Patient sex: F
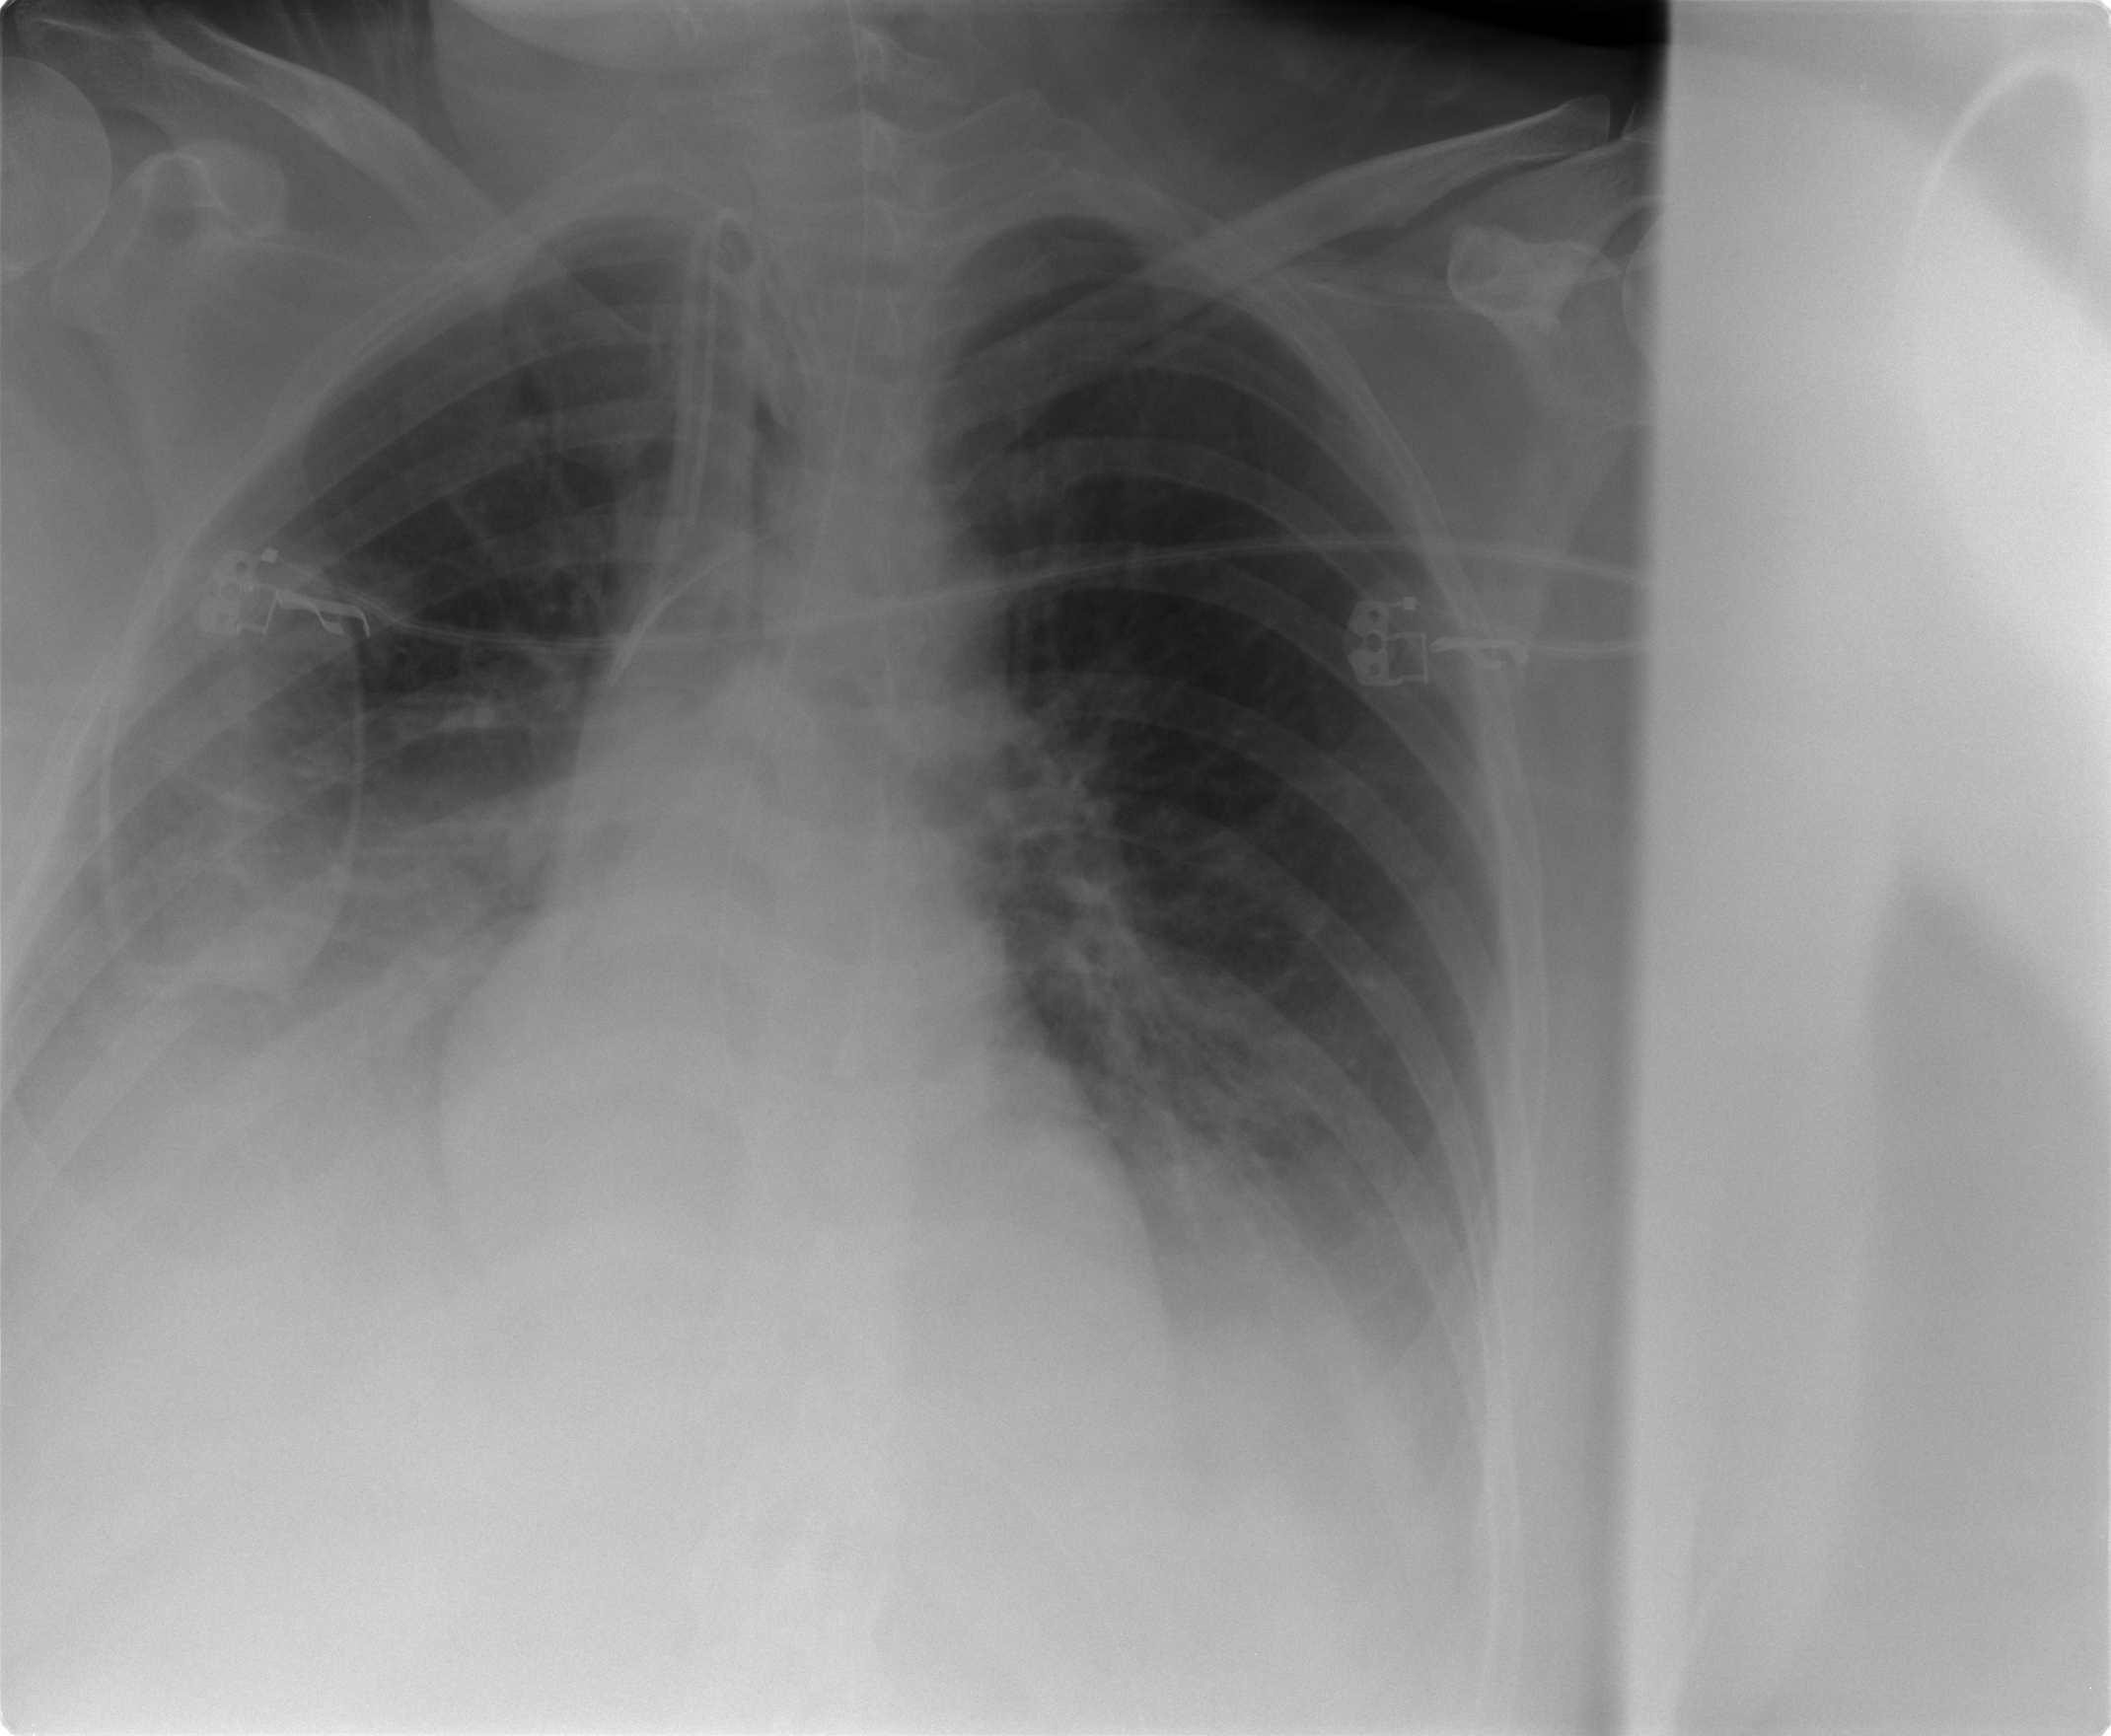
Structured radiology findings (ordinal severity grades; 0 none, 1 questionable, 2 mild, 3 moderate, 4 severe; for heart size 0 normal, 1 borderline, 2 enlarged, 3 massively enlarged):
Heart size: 0
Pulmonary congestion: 0
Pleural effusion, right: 3
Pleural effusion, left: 1
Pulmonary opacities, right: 2
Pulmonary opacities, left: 0
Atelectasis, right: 2
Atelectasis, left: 2